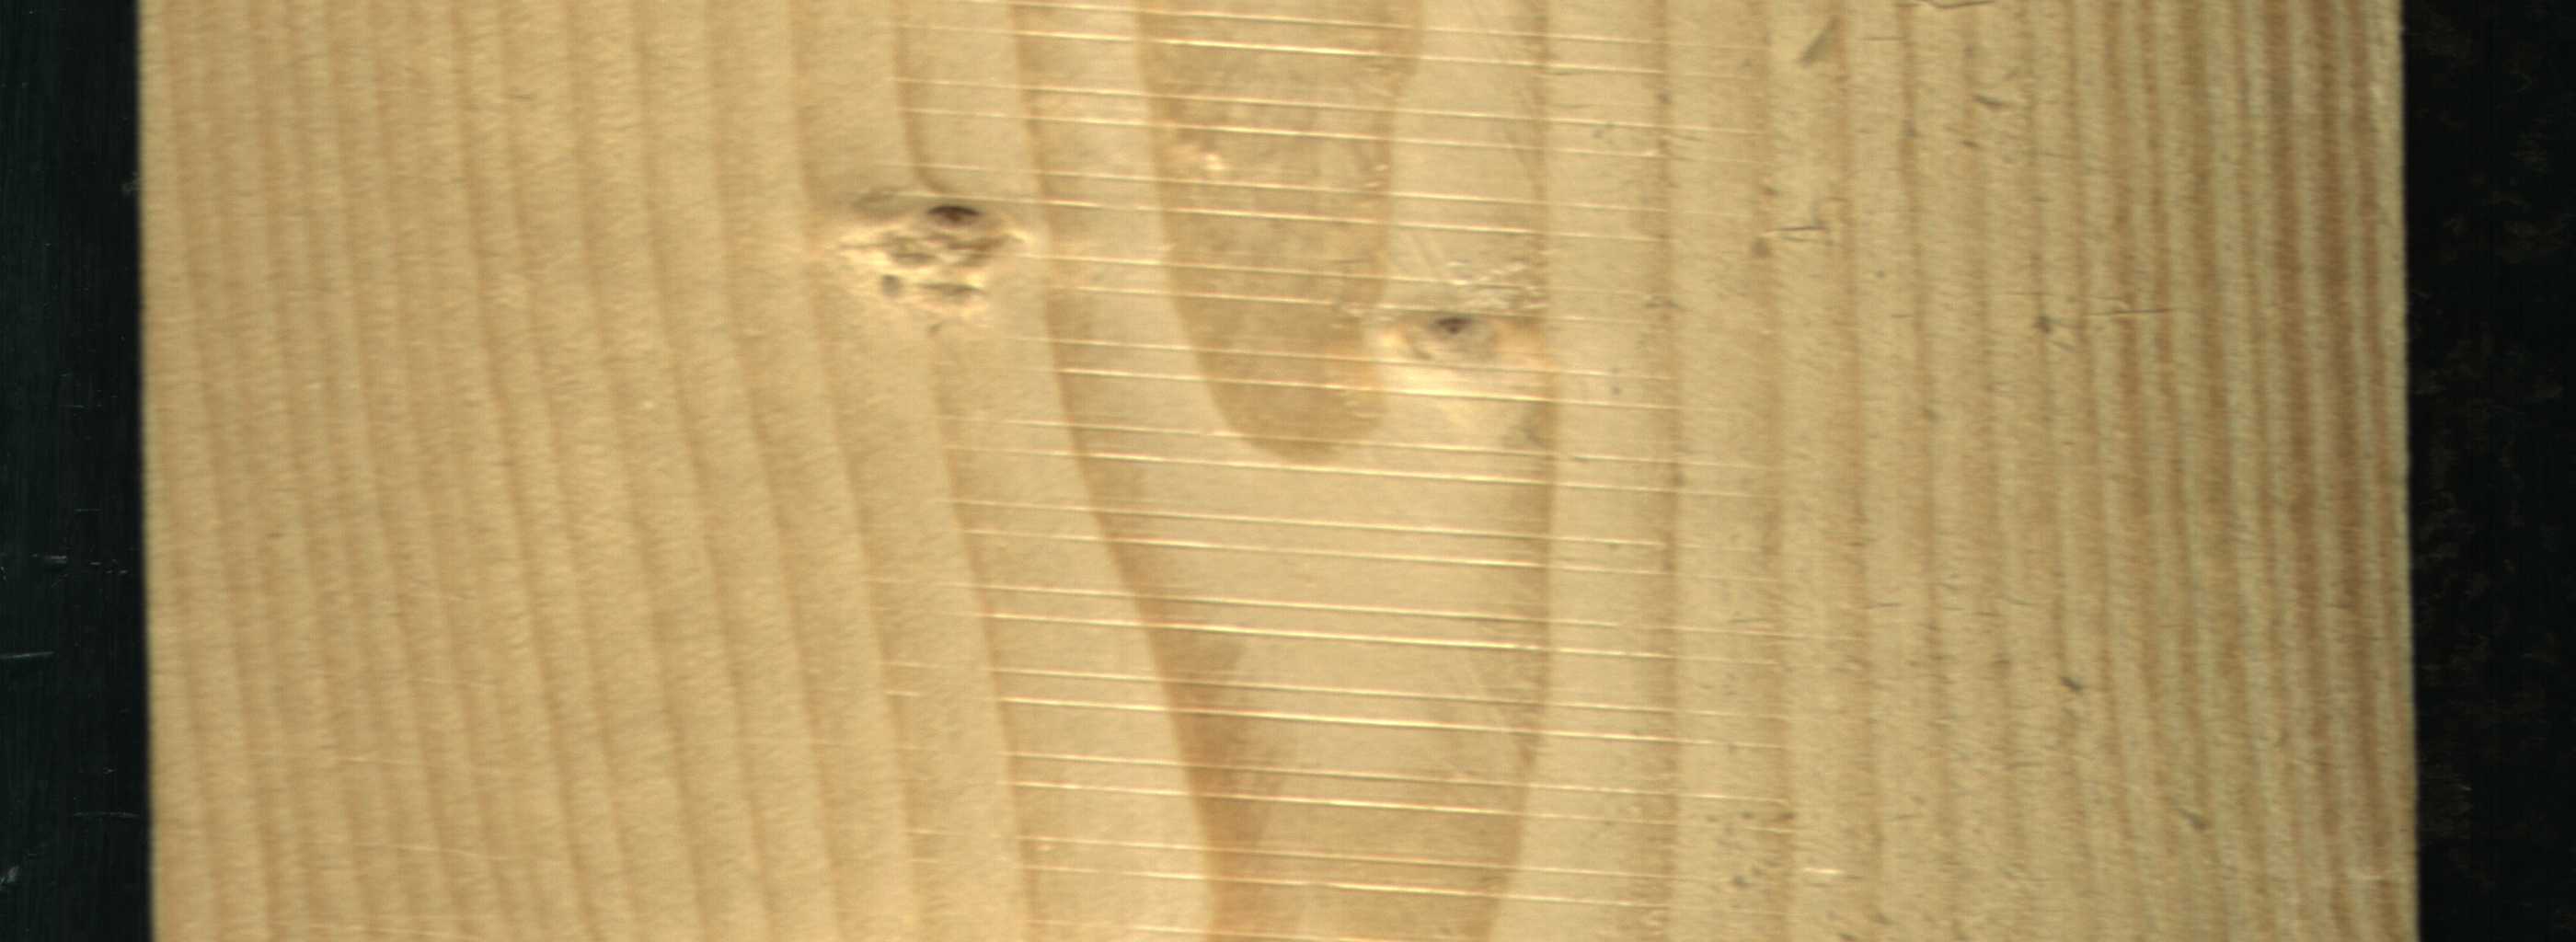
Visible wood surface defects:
Live_Knot
Live_Knot